Question: I use anaconda 3 specifically spyder and during writing codes, I need this kind of menu to be showed automatically. I mean the menu that suggests keywords. Even if I press (CTRL+space) it doesn't appear. how can I activate it?

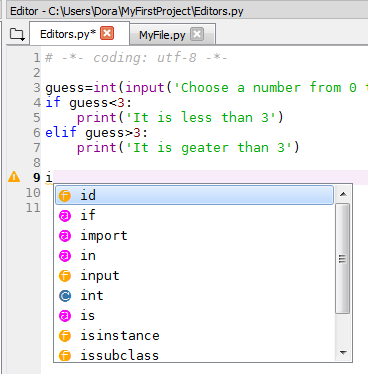
Answer: <URL>
Many people have tried various solutions and they have got it working.
<URL>
- - - <URL>- -
Solution 2:
sudo pip3 install rope
Let us know if it worked. @Alok Thanks for sharing it with me.